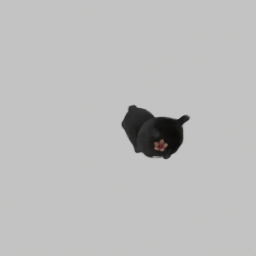
Label: animals